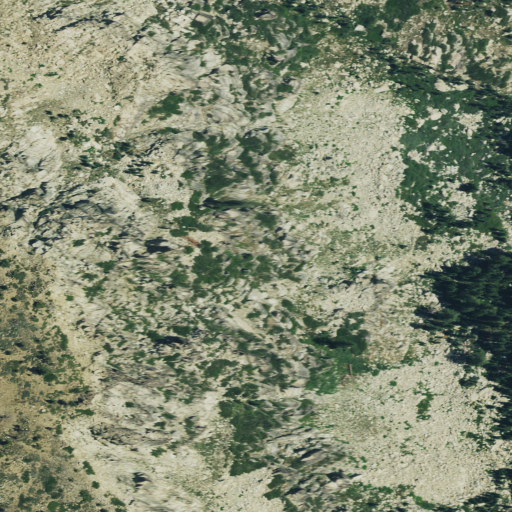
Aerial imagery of cliff(s) in California named Frog Lake Cliff containing shrub and evergreen forest